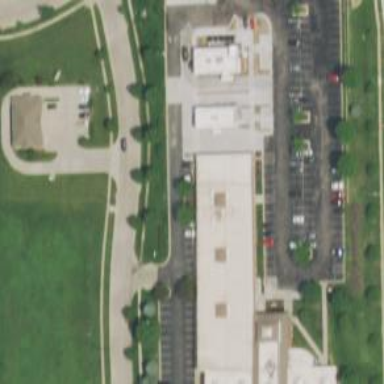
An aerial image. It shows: Office building.